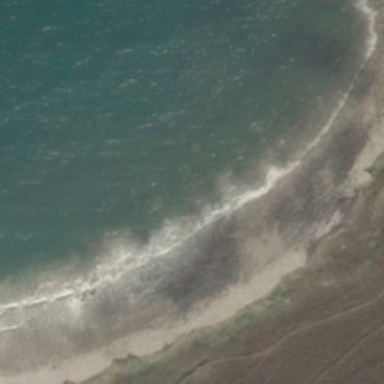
White waves are between yellow beach and green ocean .